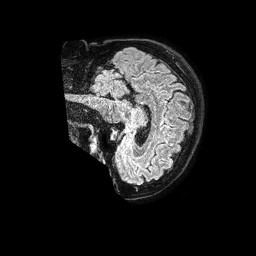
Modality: FLAIR
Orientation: sagittal
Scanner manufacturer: philips
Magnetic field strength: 1.5 T
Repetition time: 4.8 s
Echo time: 0.3 s